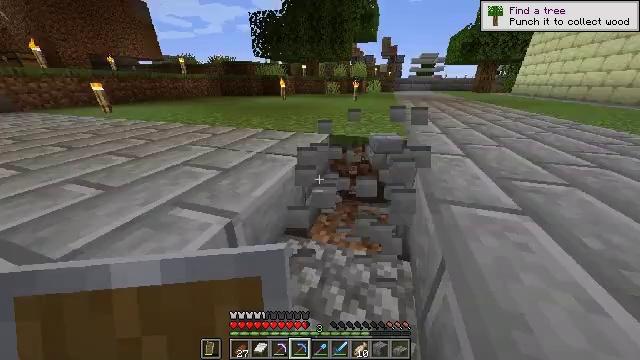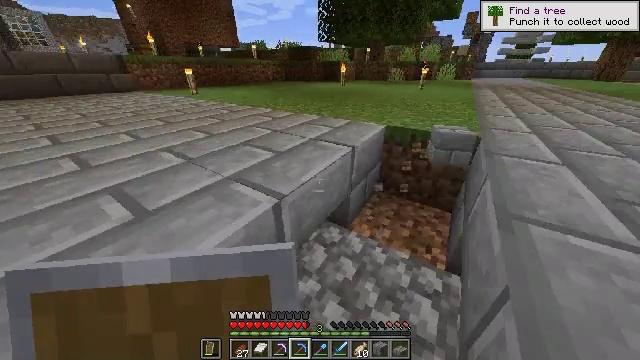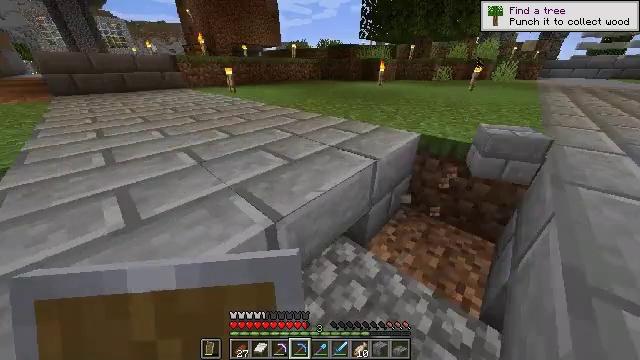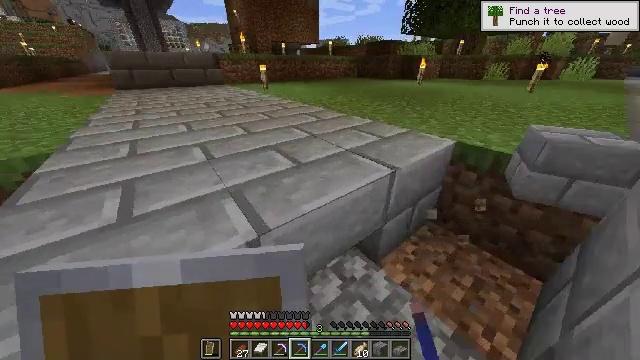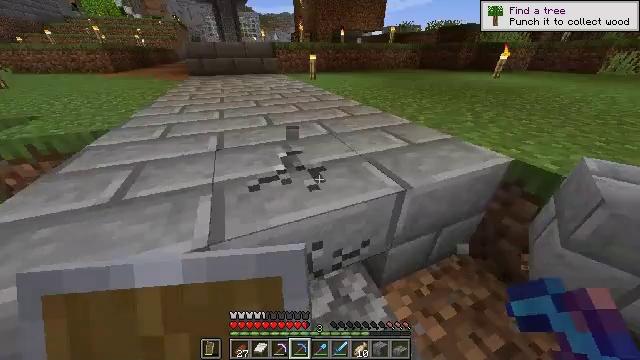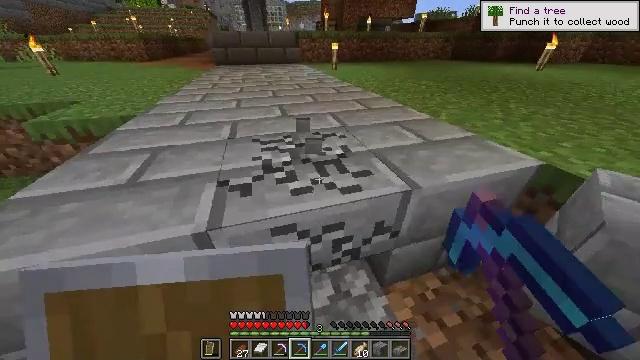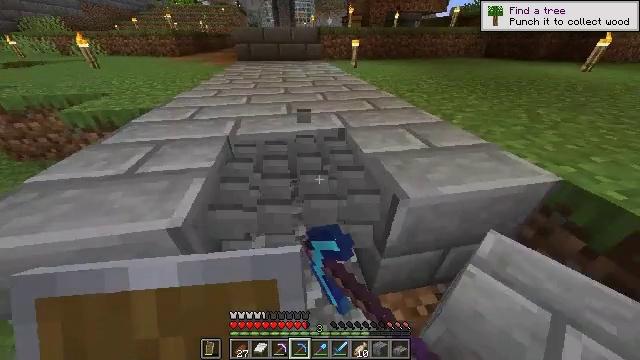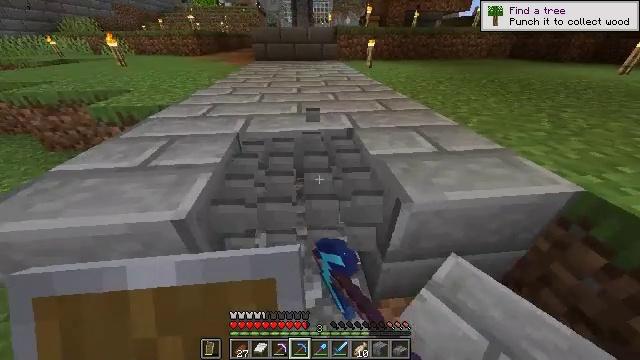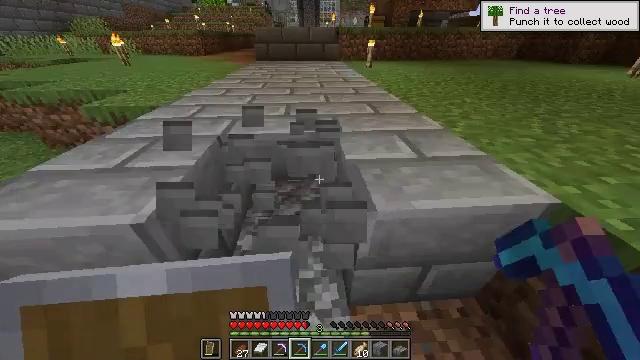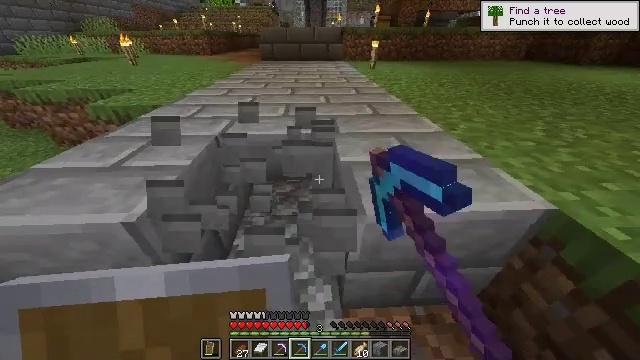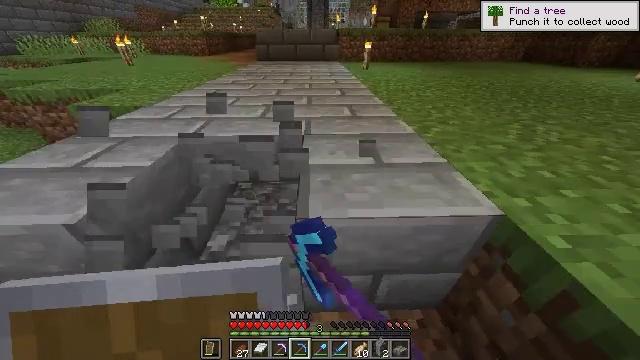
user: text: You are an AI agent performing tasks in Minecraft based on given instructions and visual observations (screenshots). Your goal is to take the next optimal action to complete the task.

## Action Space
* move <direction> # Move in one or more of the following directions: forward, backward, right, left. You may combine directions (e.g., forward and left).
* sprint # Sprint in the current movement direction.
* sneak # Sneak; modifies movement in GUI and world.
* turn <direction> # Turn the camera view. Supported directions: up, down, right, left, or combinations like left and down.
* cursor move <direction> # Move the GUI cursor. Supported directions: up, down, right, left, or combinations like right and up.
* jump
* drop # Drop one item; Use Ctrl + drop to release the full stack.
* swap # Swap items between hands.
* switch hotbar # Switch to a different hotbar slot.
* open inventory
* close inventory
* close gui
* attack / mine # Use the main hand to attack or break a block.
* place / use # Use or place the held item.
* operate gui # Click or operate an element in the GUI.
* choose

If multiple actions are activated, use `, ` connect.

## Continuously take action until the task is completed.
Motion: motion action
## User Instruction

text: Remove the stone brick slab from a structure.
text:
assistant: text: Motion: move forward and move right, turn left and down
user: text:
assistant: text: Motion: move forward and move right, turn left
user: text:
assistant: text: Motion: move forward and move right, turn left
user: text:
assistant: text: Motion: move right, turn left and down, attack / mine
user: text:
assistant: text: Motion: turn left and down, attack / mine
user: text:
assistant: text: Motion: turn left, attack / mine
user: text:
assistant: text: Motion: turn left, attack / mine
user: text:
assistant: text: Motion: move right, turn left, attack / mine
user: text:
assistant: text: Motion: move right, turn left, attack / mine
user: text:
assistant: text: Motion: move right, attack / mine
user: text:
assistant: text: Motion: attack / mine